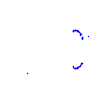
Particle: pion